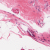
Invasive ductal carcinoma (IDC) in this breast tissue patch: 0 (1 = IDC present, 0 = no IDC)